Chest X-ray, AP view. Patient: 75 years old, sex F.
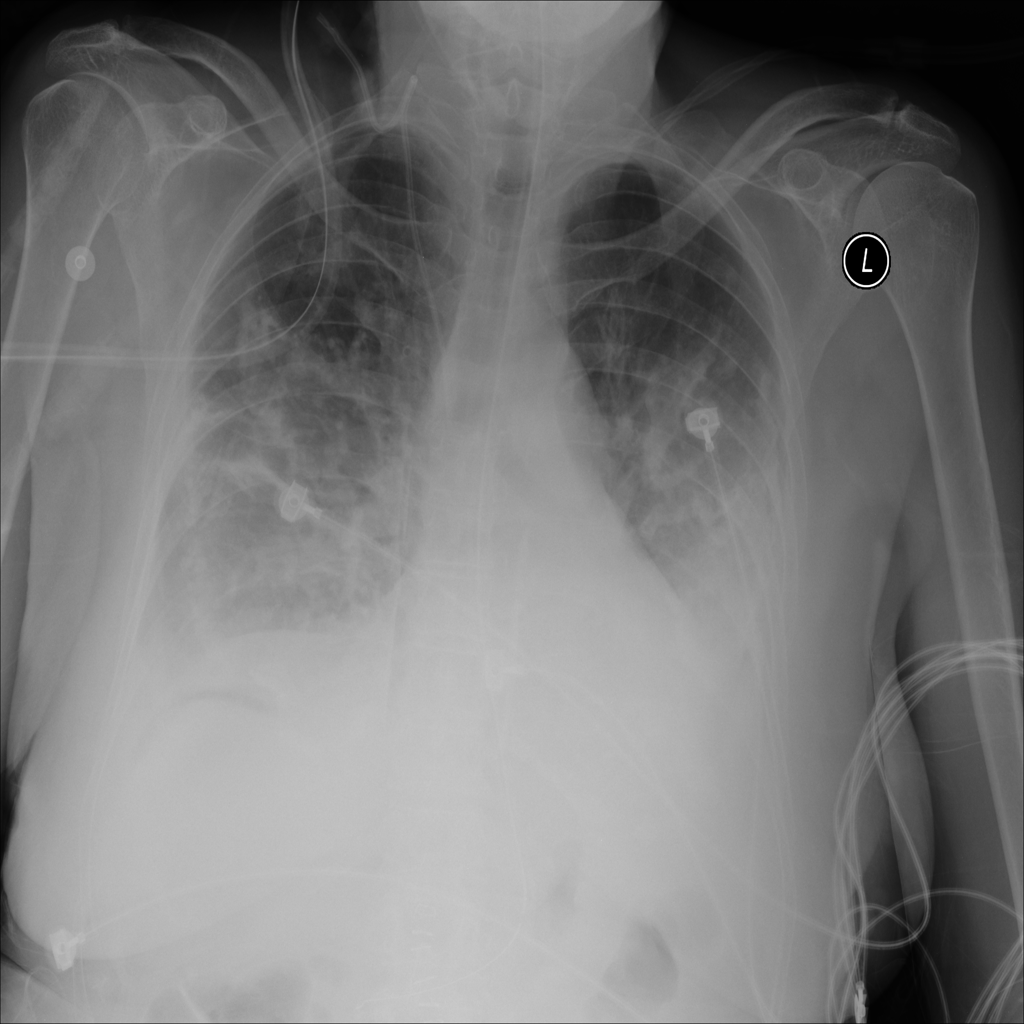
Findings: Atelectasis